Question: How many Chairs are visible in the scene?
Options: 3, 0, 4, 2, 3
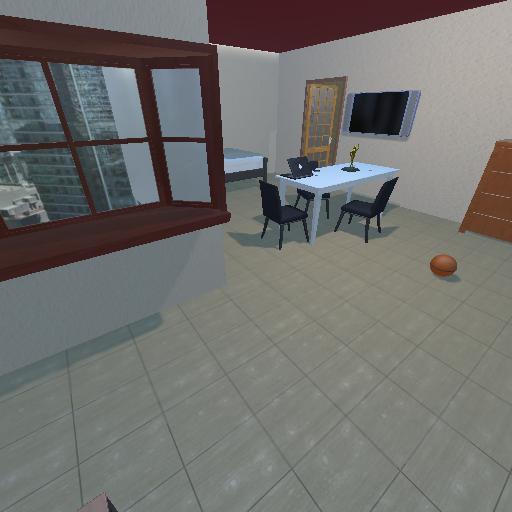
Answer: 3